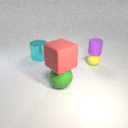
small purple rubber cylinder above small yellow rubber sphere